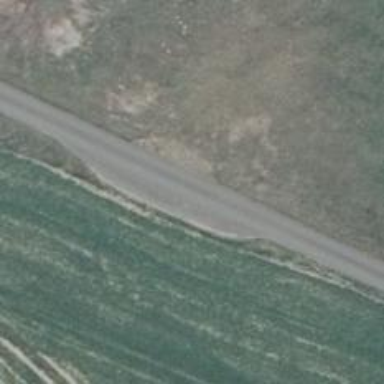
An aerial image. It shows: Passing place on the road.